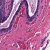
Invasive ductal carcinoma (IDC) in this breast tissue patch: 0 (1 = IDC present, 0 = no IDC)